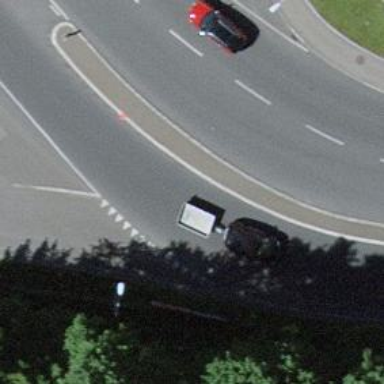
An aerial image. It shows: Road with "give way" sign.